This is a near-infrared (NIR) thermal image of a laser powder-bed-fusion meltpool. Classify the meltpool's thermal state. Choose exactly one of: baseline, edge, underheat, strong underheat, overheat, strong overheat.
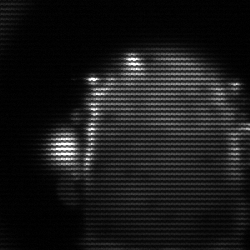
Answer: baseline